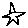
Label: star